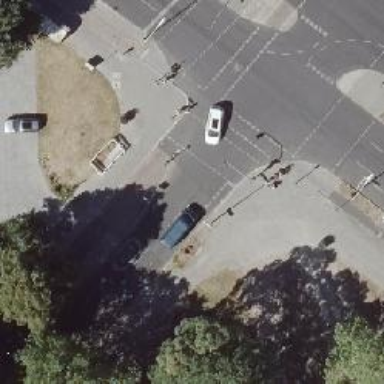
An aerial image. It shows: Residential road with asphalt surface. There is separate track for cycling on the right side and sidewalks on both sides.